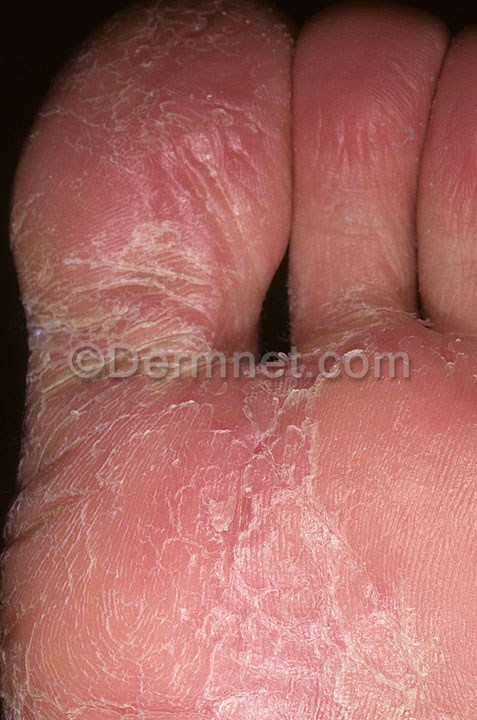
Disease: Eczema Photos